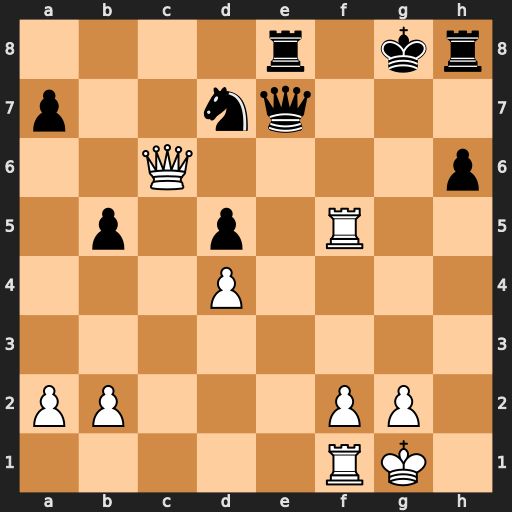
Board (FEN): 4r1kr/p2nq3/2Q4p/1p1p1R2/3P4/8/PP3PP1/5RK1
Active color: w
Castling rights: -
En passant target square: -
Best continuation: Qg6+ Qg7 Qxe8+